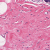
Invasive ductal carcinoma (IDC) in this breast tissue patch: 0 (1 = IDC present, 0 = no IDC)